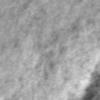
Label: no_change